Group 1:
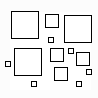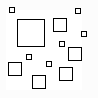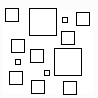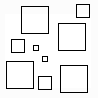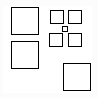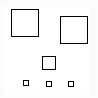
Group 2:
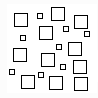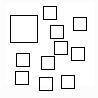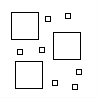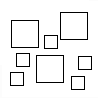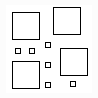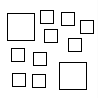
Rule separating the two groups: All three sizes are present vs. only two of the three sizes present.
Concepts: all, existence, number
Author: "Lewis"